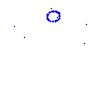
Particle: proton